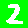
Digit: 2